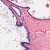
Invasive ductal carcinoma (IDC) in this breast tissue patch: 0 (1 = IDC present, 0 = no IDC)